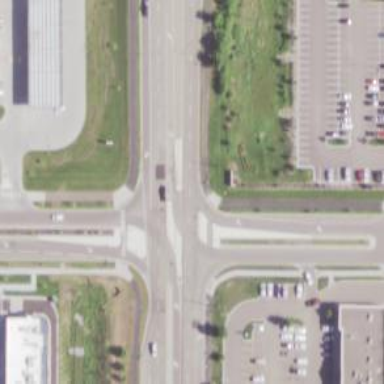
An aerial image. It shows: Secondary link road.